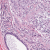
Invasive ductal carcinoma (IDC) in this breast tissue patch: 1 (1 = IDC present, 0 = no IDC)